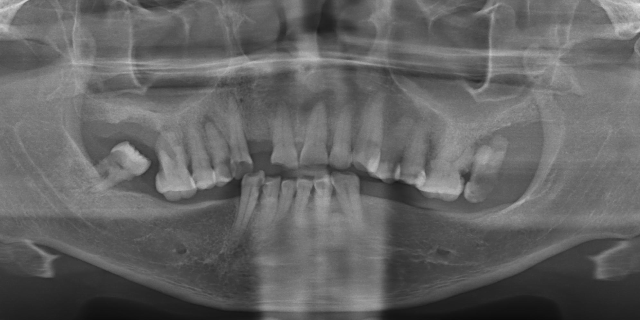
adult